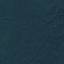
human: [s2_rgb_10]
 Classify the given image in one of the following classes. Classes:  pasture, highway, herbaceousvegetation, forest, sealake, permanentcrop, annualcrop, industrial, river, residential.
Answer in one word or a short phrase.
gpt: Forest